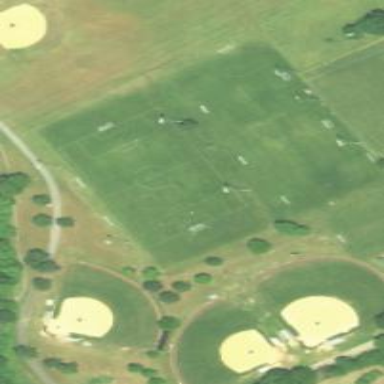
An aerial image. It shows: Soccer pitch for leisureland activities.